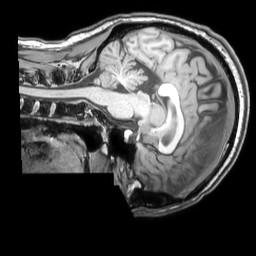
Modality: T1w
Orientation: sagittal
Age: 24
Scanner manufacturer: philips
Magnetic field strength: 3 T
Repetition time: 0.007 s
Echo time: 0.003501 s